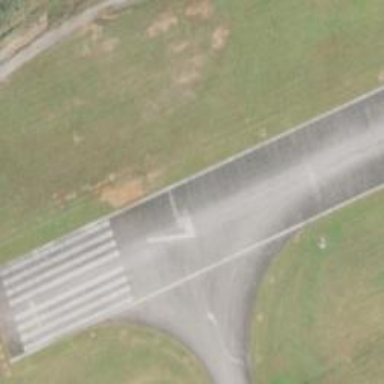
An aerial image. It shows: Runway surface made of asphalt at airport.